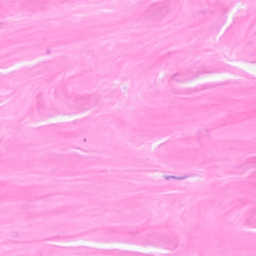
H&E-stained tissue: Breast